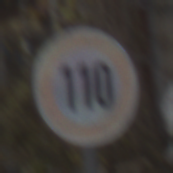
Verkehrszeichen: Geschwindigkeit110
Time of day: MorningAfternoon
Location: Outdoor (Urban)
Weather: PartlyCloudy
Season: NotSpecified
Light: Natural